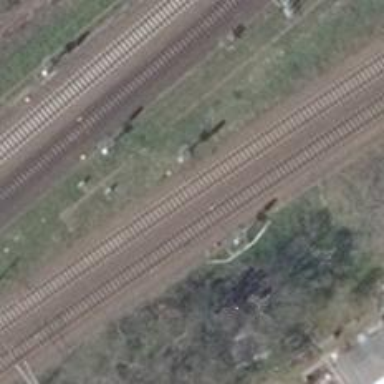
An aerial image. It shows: Railway signal.